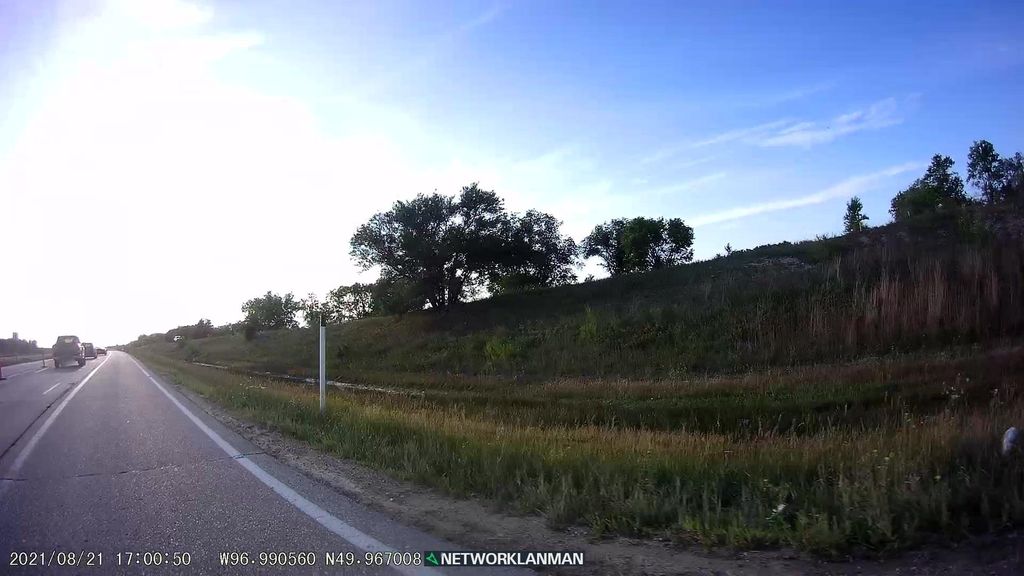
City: winnipeg